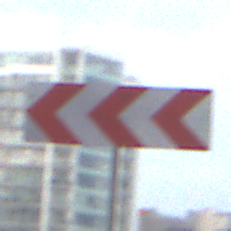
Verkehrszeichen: RichtungstafelnInKurvenGrossRechts
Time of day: MorningAfternoon
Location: Outdoor (Urban)
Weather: Overcast
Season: NotSpecified
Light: Natural